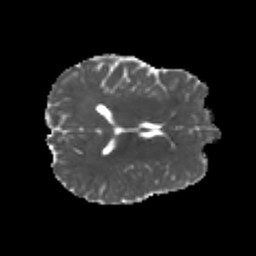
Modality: MD
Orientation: axial
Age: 22
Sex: male
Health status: healthy
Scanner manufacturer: philips
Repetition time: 7.388 s
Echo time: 0.08599 s